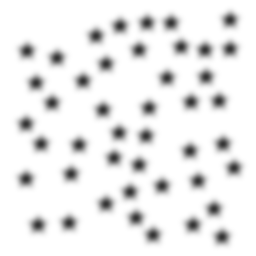
Squares: 0
Triangles: 0
Stars: 44
Total shapes: 44